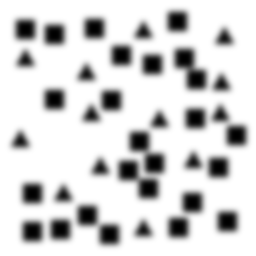
Squares: 25
Triangles: 13
Stars: 0
Total shapes: 38